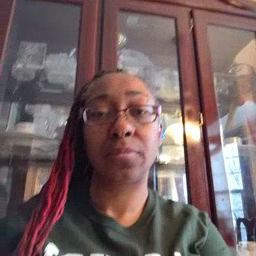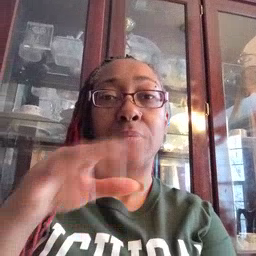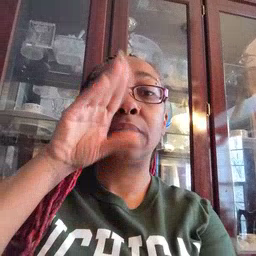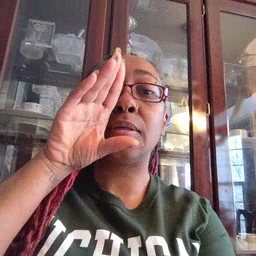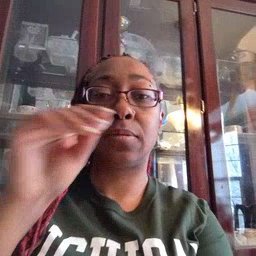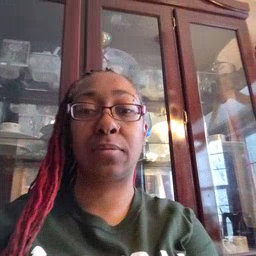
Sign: duck